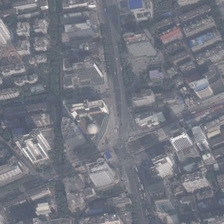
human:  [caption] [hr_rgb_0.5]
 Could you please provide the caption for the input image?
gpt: many buildings and some green trees are in a commercial area .

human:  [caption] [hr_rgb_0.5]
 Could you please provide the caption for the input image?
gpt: many buildings and some green trees are in a commercial area .

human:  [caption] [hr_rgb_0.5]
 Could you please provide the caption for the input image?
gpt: many buildings and some green trees are in a commercial area .

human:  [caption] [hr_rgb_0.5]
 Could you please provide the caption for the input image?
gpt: many buildings and some green trees are in a commercial area .

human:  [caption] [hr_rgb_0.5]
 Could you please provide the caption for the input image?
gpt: many buildings and some green trees are in a commercial area .